Question:
Hi guys, i'm trying to make ActionBar the same as in the image above (with this "wave"), where the red color can be changed at run time. I tried to use GradientDrawable (code below), but the gradient effect was not cool and it's not what i need.
'''
GradientDrawable gd = new GradientDrawable(
GradientDrawable.Orientation.LEFT_RIGHT,
new int[] {cor, Color.WHITE});
gd.setCornerRadius(0f);
actionBar.setBackgroundDrawable(gd);
'''
Any idea?
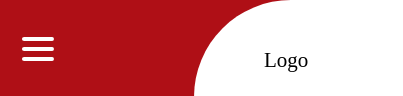
Answer: I'm not completly sure, but it can be done using custom drawable.xml something like <URL>. Even, I think that you would have mix some drawables to get the image that you're posting.
An alternative is having the image in png or jpg that you want to set to actionbar and code <URL>. Regards!